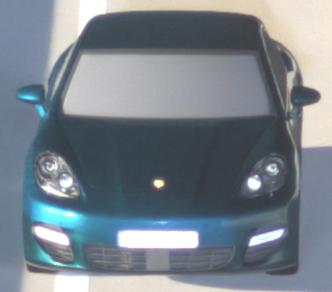
Make: Porsche
Model: Panamera
Detailed model: Panamera (970)
Model produced from: 2010/05
Model produced until: 2013/04
Doors: 5
Color: blue
Road condition: dry road
Daytime: night
Contrast: high contrast